Question: I'm trying to center the image in the middle of my card.
I tried applying additional styles like traditional HTML tags to center it, but no luck so far.

'''
<article class="photo">
<img src="https://mirror-api-playground.appspot.com/links/filoli-spring-fling.jpg" style=" width:50%;
height:50%;
background:url(logo.png) center center no-repeat;">
<div class="overlay-gradient-tall-dark"></div>
<section>
<p class="text-auto-size">Spring Fling Fundraiser at Filoli</p>
</section>
</article>
'''
<URL>
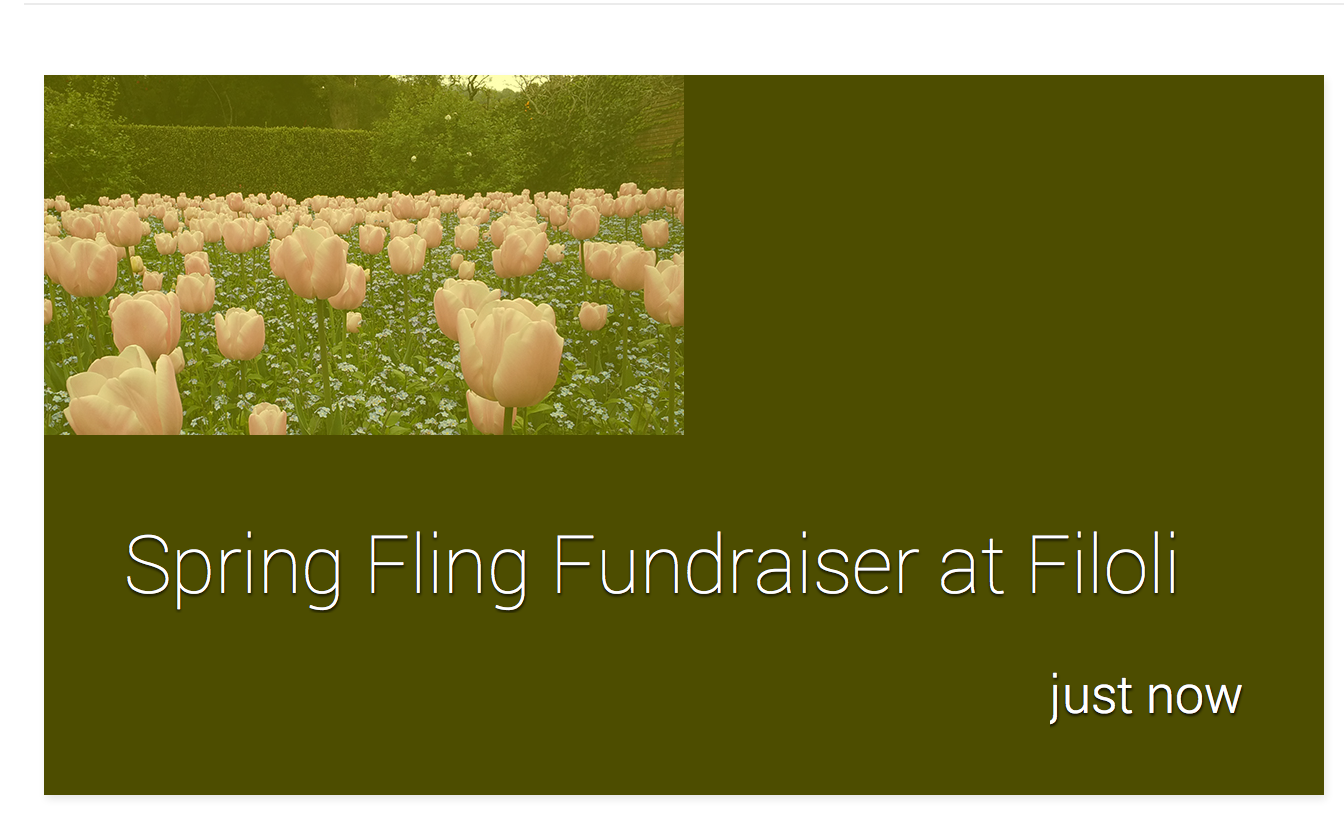
Answer: This should work for you:
'''
<article class="photo">
<div style="width:100%; text-align:center">
<img src="https://mirror-api-playground.appspot.com/links/filoli-spring-fling.jpg" style="width:50%; height:50%;">
</div>
<div class="overlay-gradient-tall-dark"/>
<section>
<p class="text-auto-size">Spring Fling Fundraiser at Filoli</p>
</section>
</article>
'''
Output: